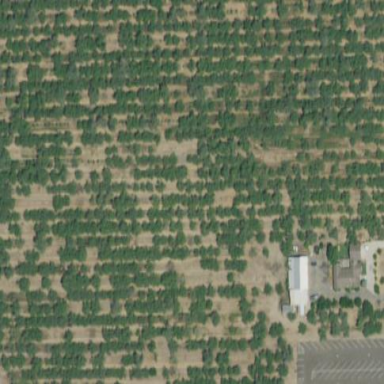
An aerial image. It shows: Orchard.